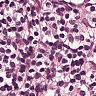
Metastatic tissue present: no